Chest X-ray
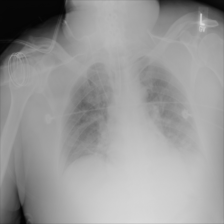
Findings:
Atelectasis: negative
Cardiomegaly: negative
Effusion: negative
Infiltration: negative
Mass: negative
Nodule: negative
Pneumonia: negative
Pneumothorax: negative
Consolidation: negative
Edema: negative
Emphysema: negative
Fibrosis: negative
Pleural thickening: negative
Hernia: negative